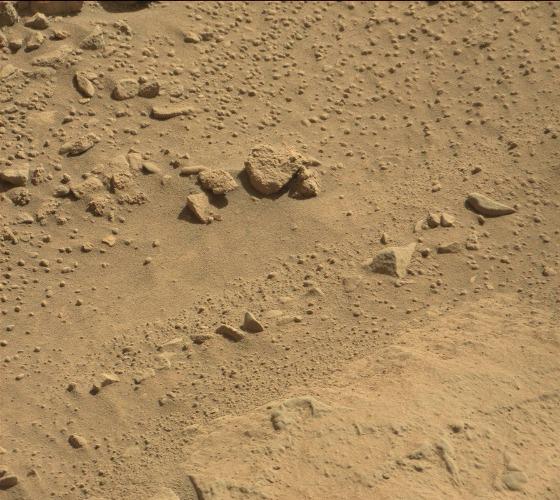
Terrain classes present: Bedrock, Gravel / Sand / Soil, Rock, Shadow